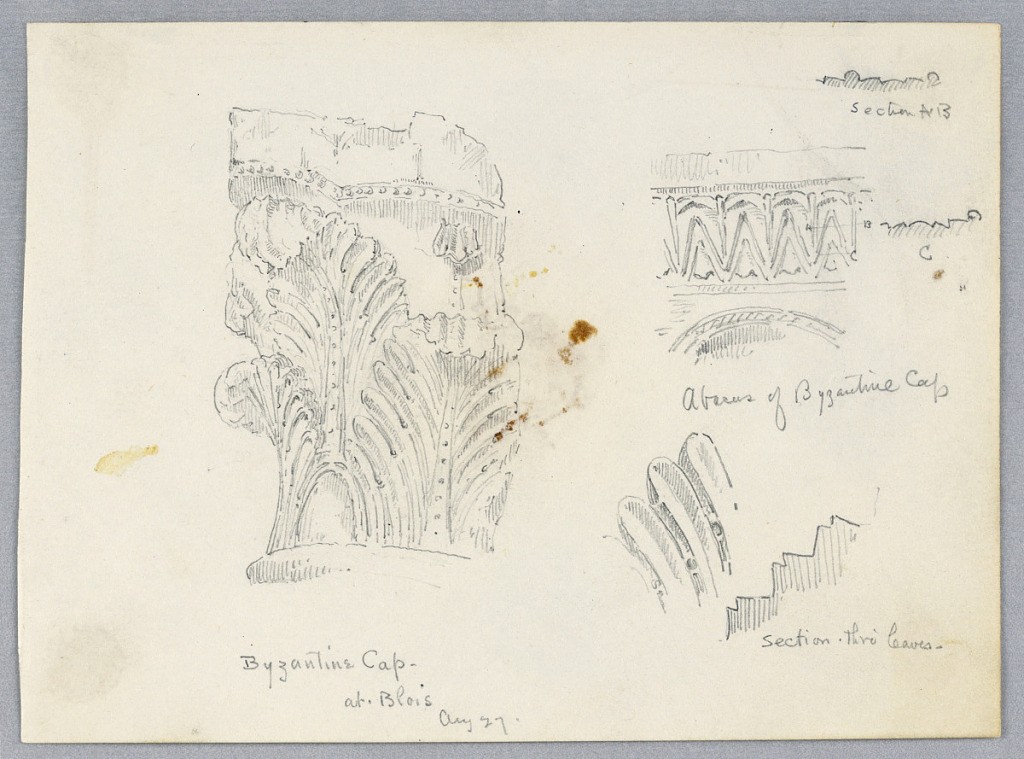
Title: Architectural Details at Bois
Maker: Arnold William Brunner, American, 1857–1925
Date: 1883
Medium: Graphite on paper
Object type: Drawing
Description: Byzantine capital with leaf motif, right, abacus and profiles of Byzantine capitals.